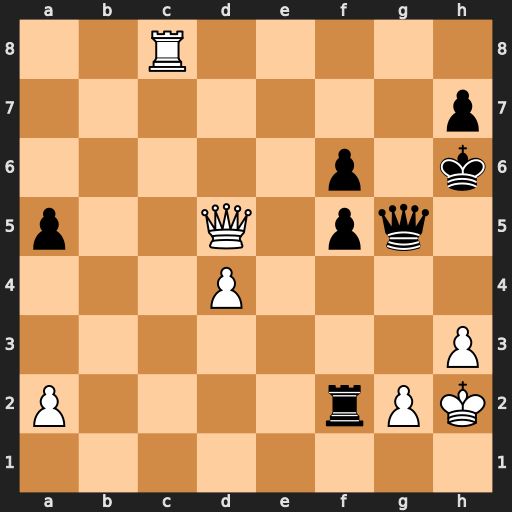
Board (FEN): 2R5/7p/5p1k/p2Q1pq1/3P4/7P/P4rPK/8
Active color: w
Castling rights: -
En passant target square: -
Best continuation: Rg8 Qf4+ Rg3